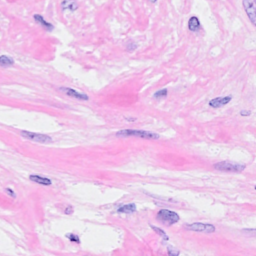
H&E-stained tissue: Breast